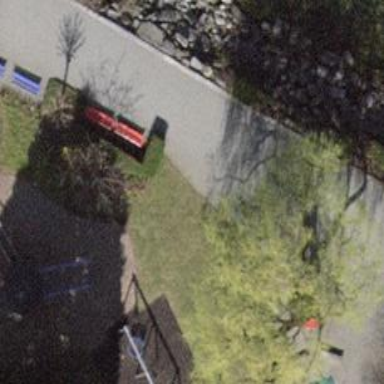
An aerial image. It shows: Bench.